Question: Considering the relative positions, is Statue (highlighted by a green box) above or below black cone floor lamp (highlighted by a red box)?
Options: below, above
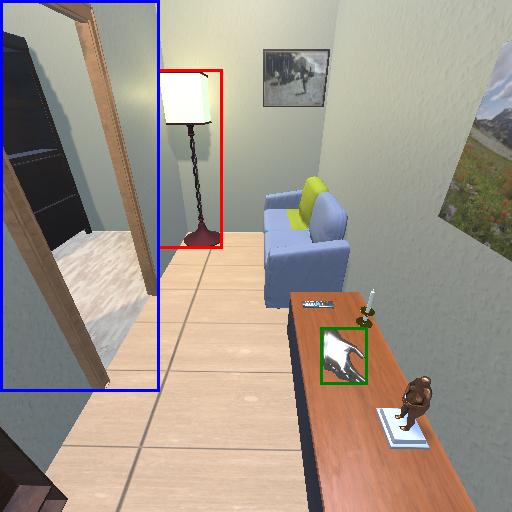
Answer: below